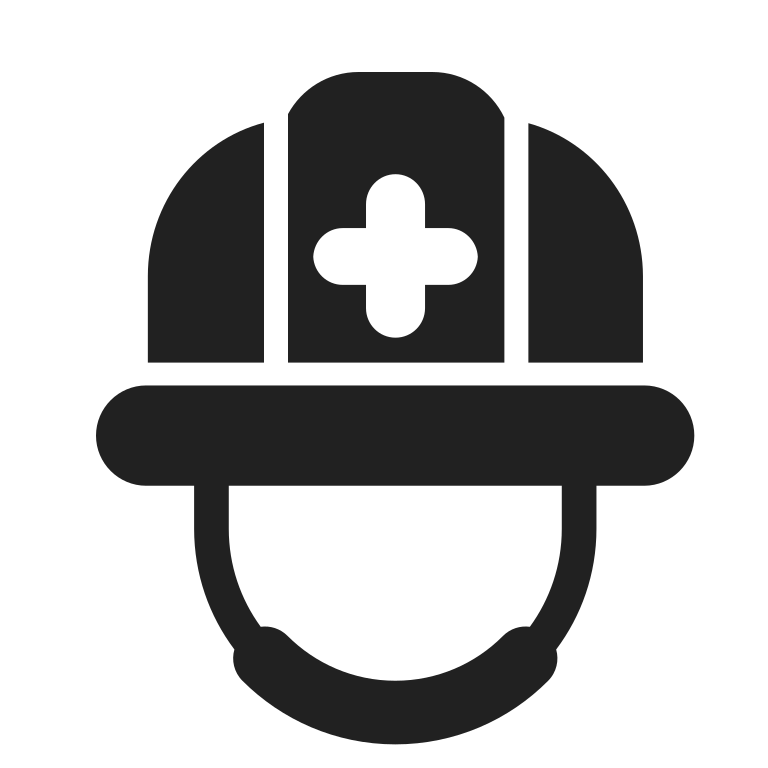
rescue workers helmet high contrast